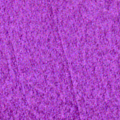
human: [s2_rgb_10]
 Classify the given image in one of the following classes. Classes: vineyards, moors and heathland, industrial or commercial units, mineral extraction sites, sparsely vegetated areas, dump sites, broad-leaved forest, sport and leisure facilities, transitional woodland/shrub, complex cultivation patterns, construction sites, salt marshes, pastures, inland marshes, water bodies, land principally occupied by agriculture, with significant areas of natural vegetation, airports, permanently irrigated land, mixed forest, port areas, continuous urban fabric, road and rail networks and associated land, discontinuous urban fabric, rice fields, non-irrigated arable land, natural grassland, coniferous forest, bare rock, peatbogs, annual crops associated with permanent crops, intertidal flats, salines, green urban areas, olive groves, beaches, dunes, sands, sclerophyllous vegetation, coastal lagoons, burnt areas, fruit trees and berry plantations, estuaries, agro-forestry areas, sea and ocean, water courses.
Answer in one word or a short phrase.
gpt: sea and ocean